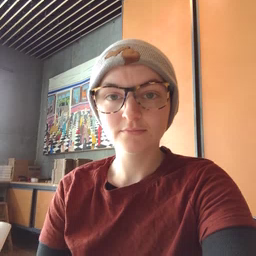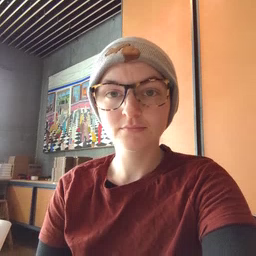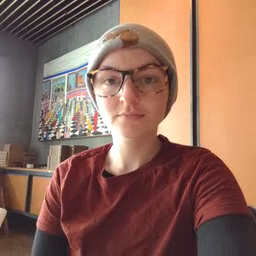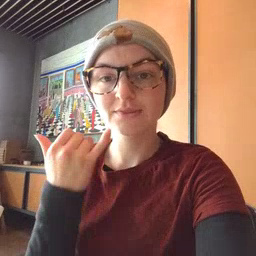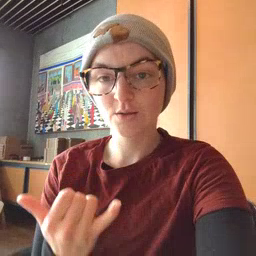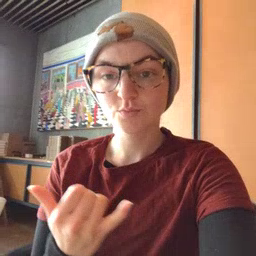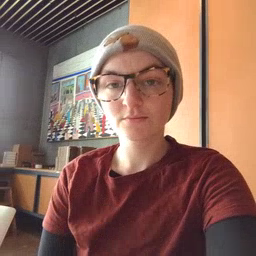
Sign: now